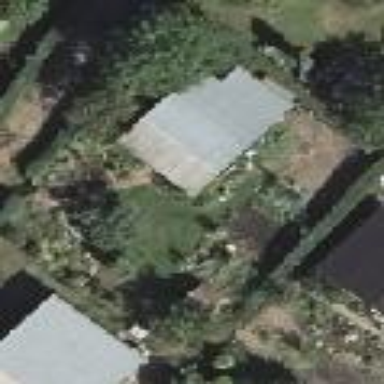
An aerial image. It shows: Plot within allotments.